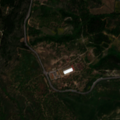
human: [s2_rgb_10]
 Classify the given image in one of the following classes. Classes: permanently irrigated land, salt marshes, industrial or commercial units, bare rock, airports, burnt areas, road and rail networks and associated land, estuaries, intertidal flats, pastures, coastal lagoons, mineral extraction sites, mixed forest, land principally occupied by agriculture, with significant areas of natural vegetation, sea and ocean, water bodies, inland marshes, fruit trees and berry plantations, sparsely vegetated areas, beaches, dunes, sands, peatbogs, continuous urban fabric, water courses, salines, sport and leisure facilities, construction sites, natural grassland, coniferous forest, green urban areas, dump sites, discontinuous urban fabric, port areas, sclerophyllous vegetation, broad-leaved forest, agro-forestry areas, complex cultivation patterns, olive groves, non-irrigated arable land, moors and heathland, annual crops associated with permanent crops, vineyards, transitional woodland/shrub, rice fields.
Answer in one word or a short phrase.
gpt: continuous urban fabric